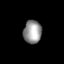
Tissue: lung
Cell type: Endothelial cells
Senescence score: 0.664
Nuclear area (px): 415
Mean DAPI intensity: 148.667